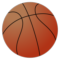
basketball